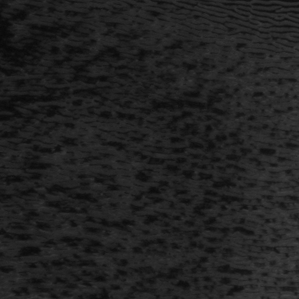
Label: frost